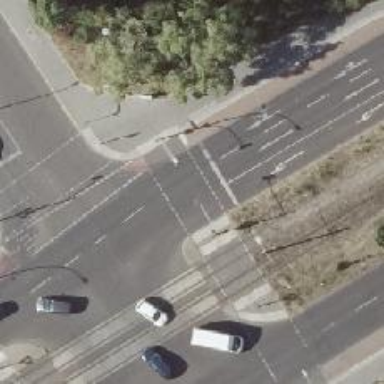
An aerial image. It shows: Crossing with traffic signals.